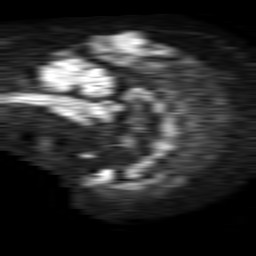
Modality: TRACE
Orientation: sagittal
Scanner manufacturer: philips
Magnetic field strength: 1.5 T
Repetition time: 4.6 s
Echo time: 0.08517 s